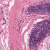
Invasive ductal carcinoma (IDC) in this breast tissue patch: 0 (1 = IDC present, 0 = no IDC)